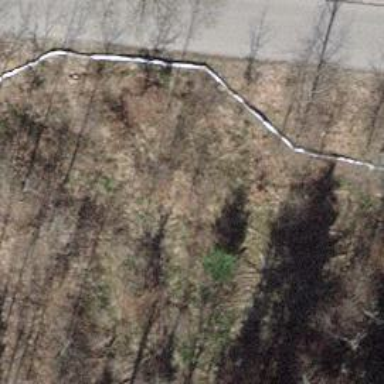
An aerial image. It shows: Culvert tunnel.